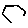
Label: hexagon